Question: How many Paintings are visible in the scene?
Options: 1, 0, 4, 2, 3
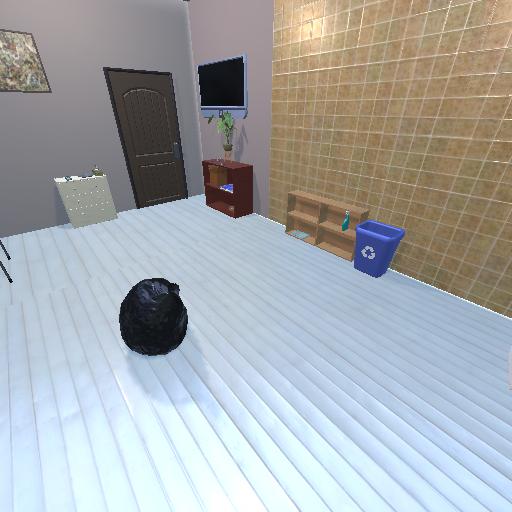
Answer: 1